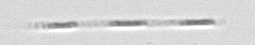
Label: Leptocylindrus